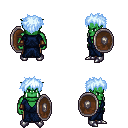
a pixel art fantasy rpg character, male body template, orc, green skin, blue robe, robe skirt, white cyan bedhead hairstyle, leather bracers, metal boots, shield, four views (front, back, left, right), 2x2 character sprite sheet, small pixel art, hard edges, no anti-aliasing